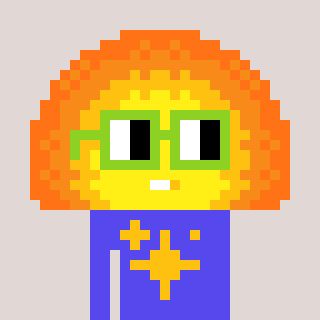
a pixel art character with square light green glasses, a sunset-shaped head and a computerblue-colored body on a warm background